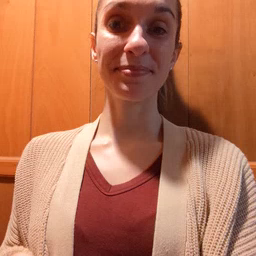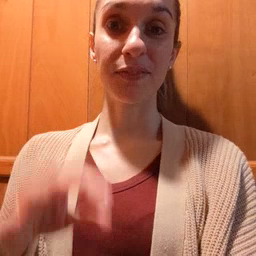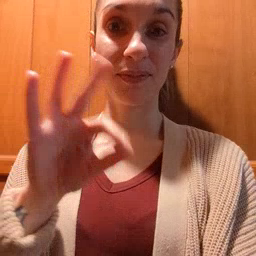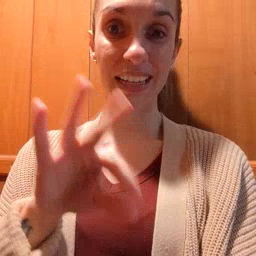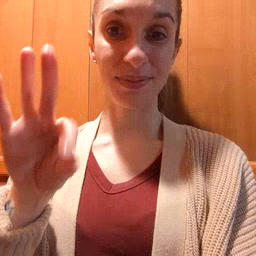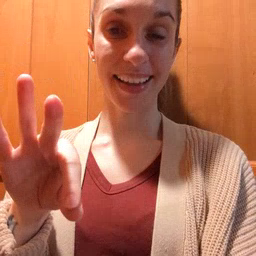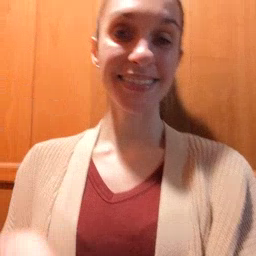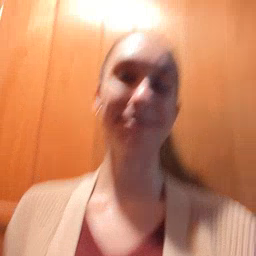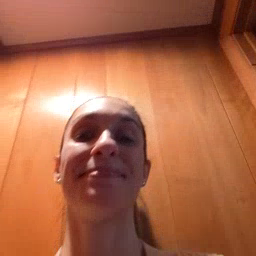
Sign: frenchfries